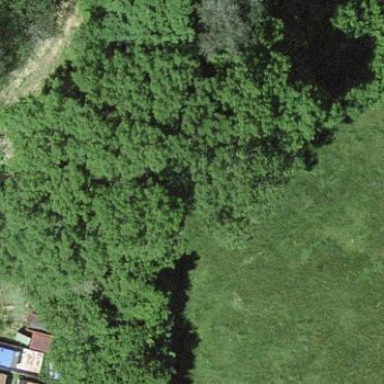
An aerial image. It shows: Forest area.